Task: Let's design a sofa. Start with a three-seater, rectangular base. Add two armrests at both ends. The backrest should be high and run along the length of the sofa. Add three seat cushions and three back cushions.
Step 169:
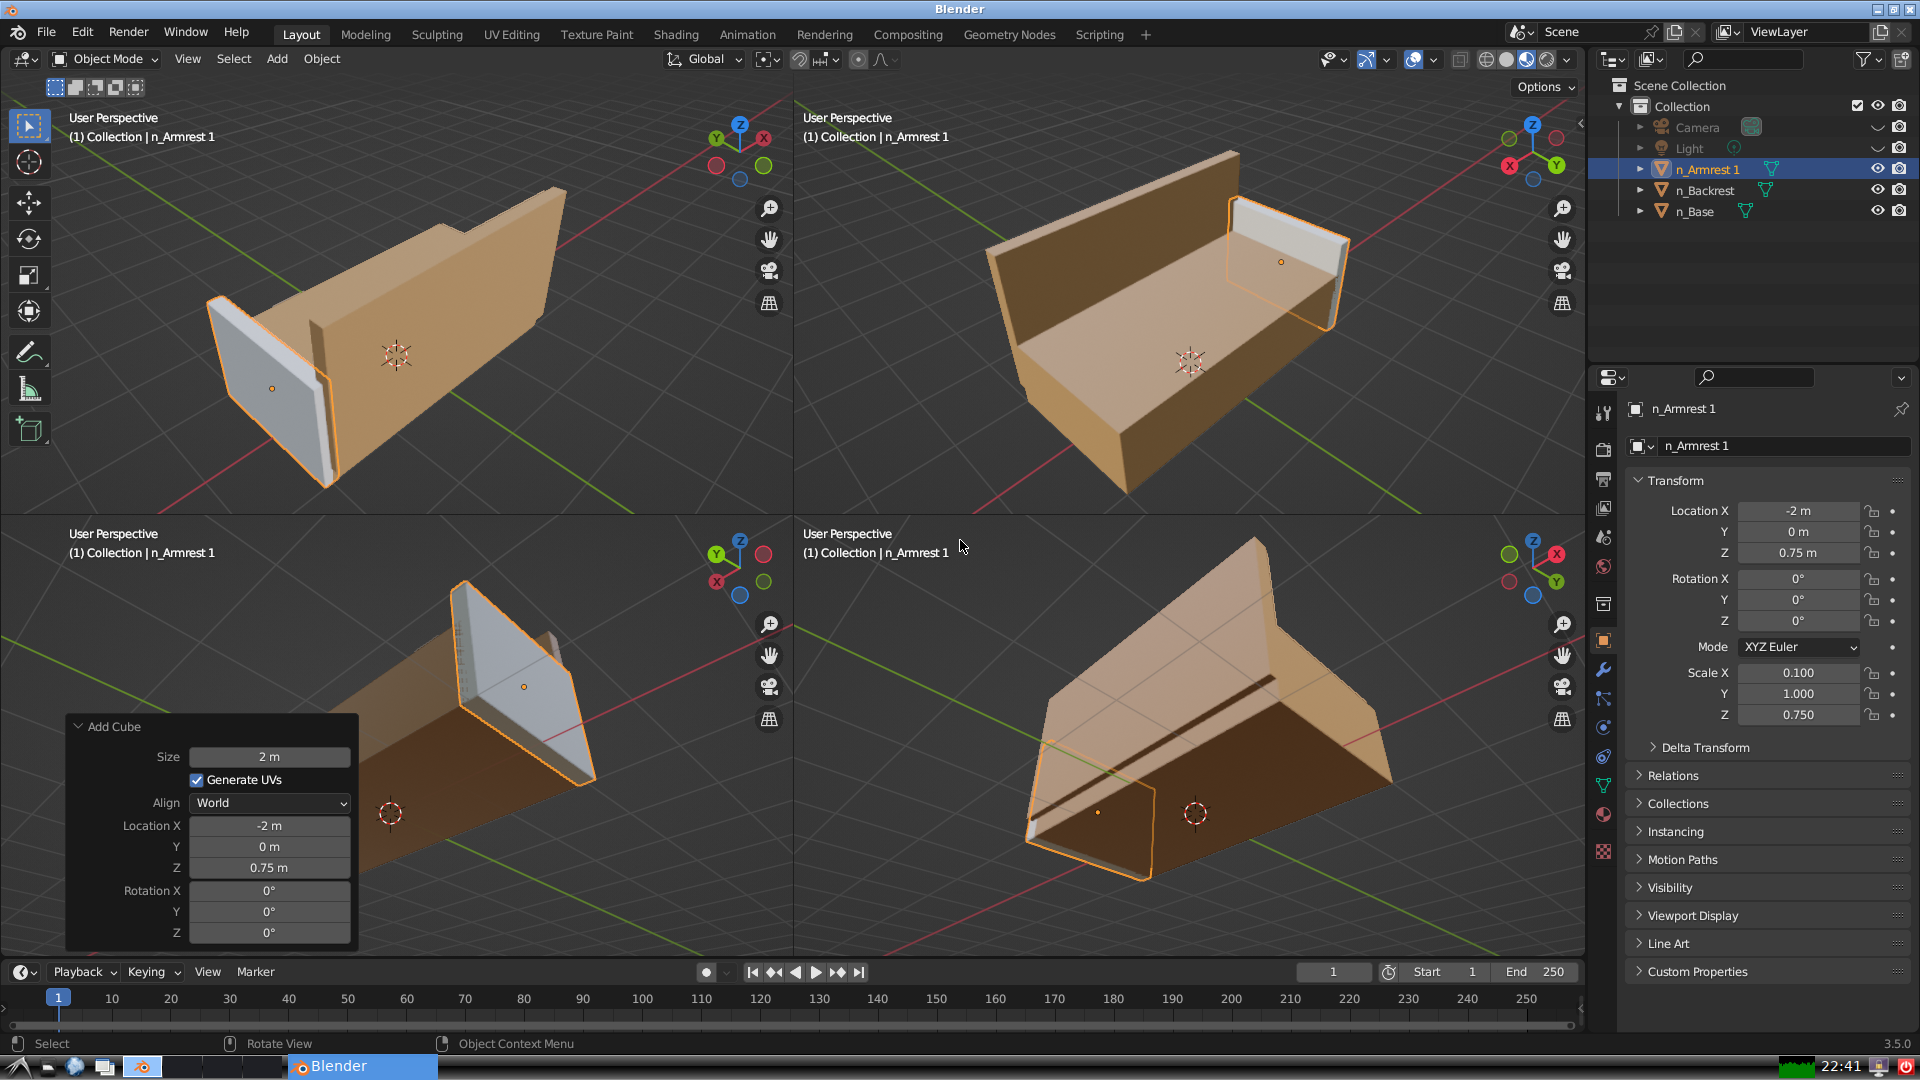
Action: {"mouse_move": [1603, 815]}